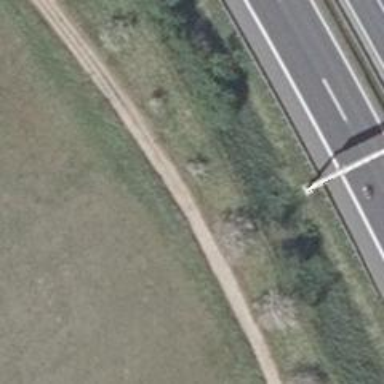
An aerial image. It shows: Bridleway with grade3 track type.